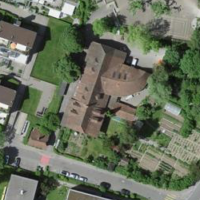
EUNIS habitat code: 54
Species observed at this site:
Orthilia secunda